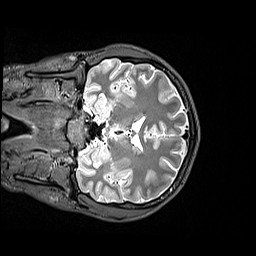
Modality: T2w
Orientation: coronal
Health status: healthy
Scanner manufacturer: siemens
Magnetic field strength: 3 T
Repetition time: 4.8 s
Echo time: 0.458 s